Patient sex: M
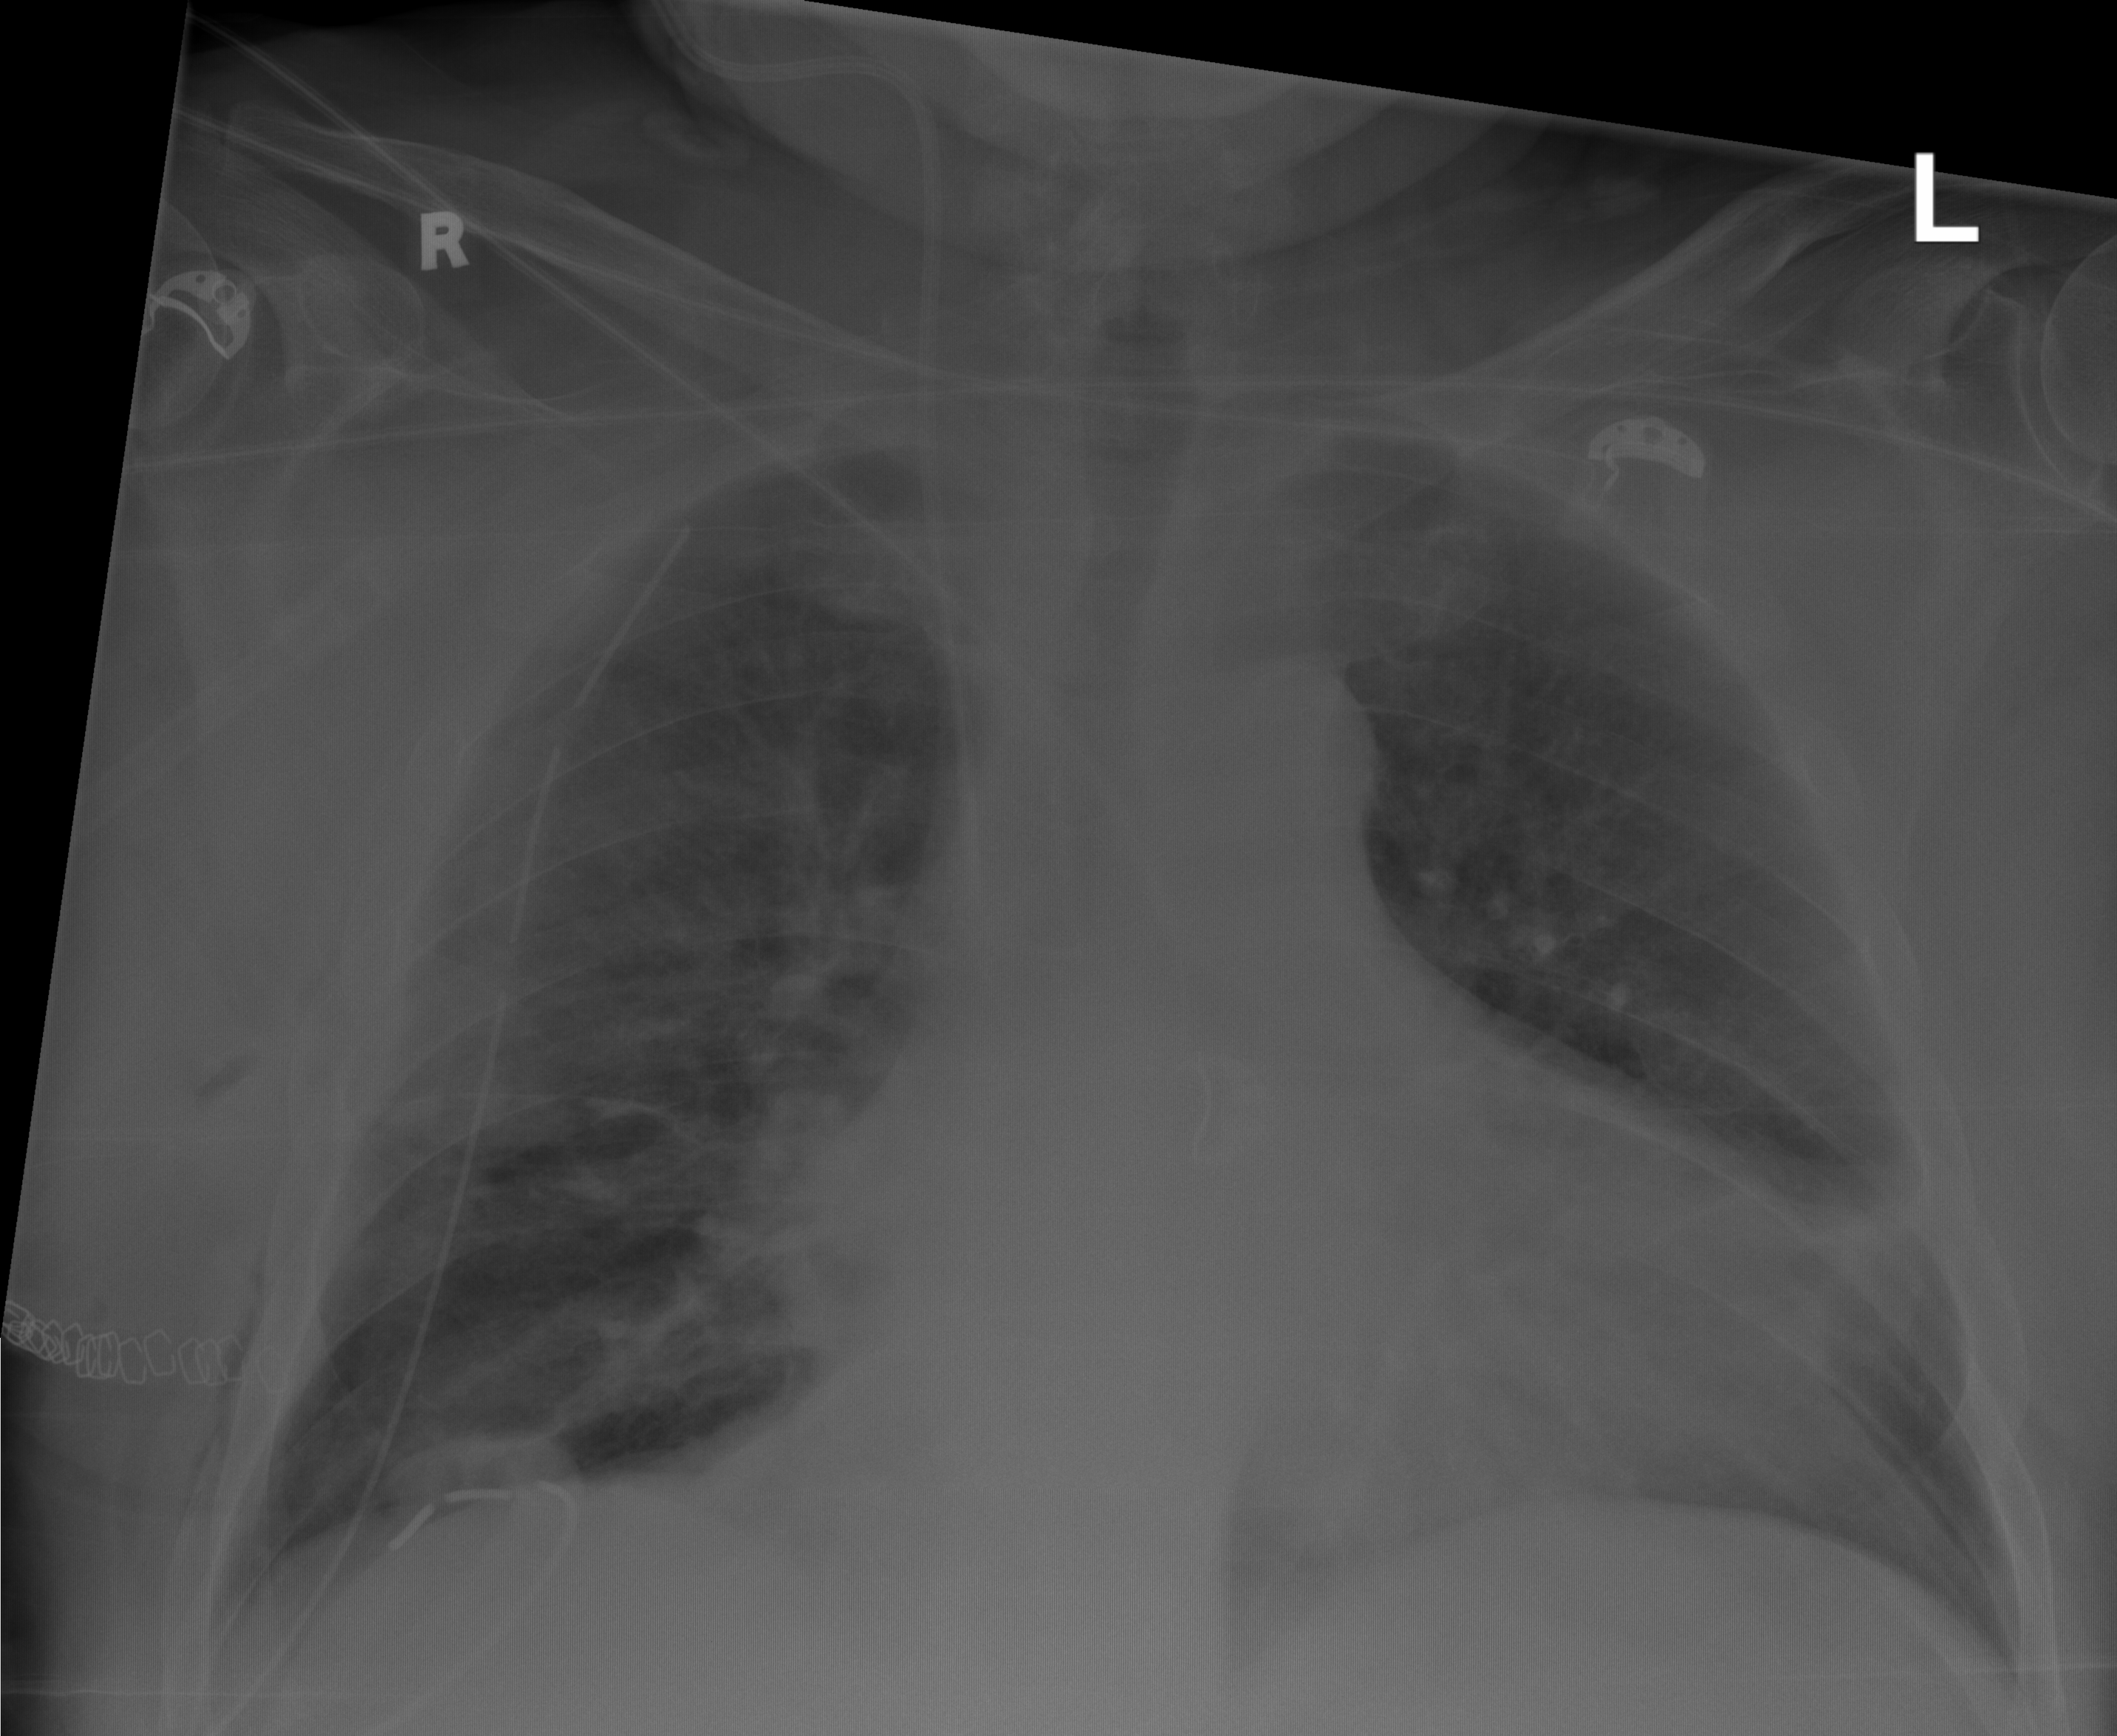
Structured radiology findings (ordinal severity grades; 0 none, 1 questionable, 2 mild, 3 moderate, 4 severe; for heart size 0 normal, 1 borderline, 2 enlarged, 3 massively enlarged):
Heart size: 2
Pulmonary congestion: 0
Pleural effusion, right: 1
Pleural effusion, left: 0
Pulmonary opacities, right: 0
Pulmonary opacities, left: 0
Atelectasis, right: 1
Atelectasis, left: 1